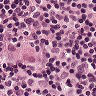
Metastatic tissue present: no